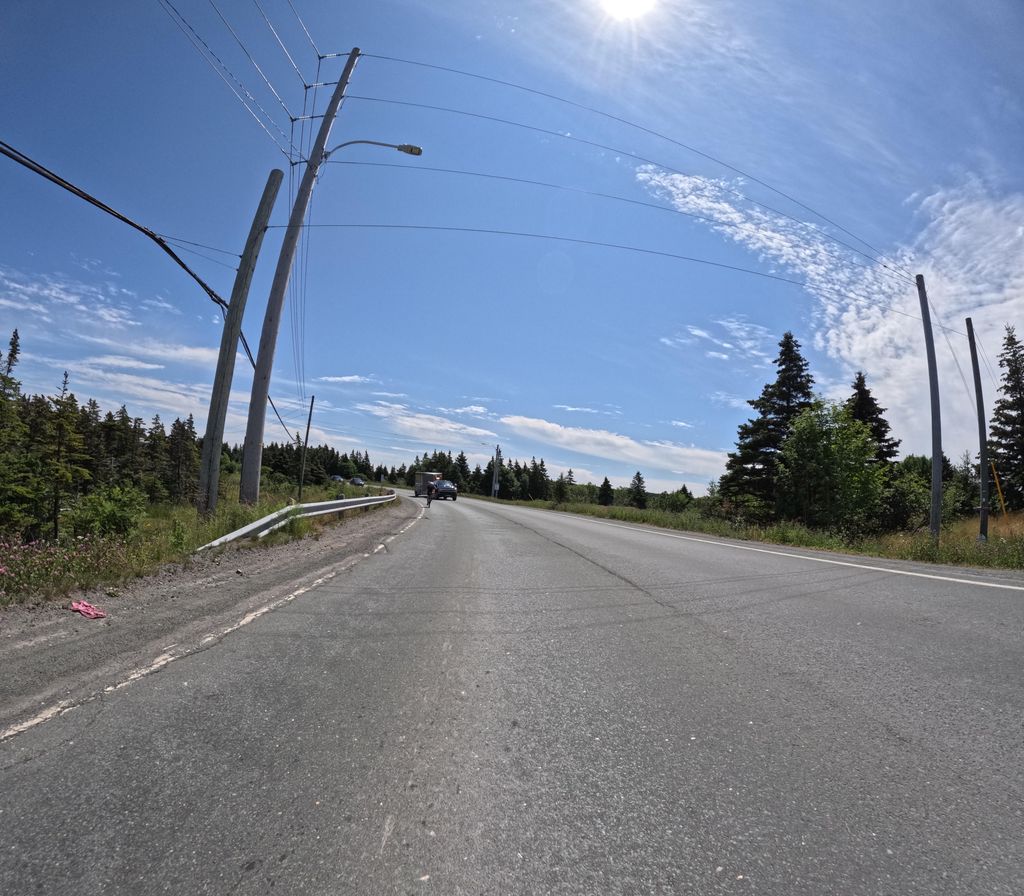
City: st_johns